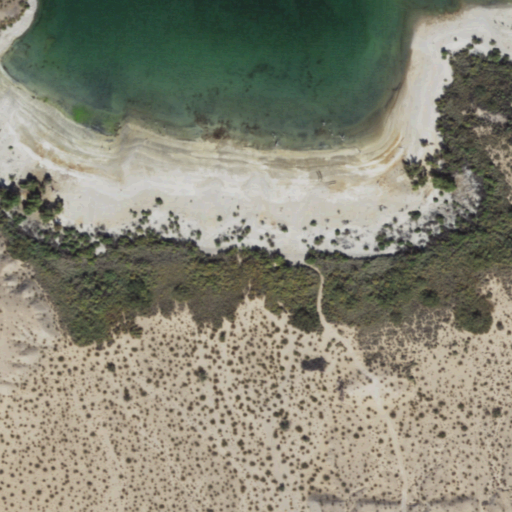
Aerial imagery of valley in Arizona named Cottonwood Valley containing open water, shrub, woody wetlands, and herbaceous wetlands